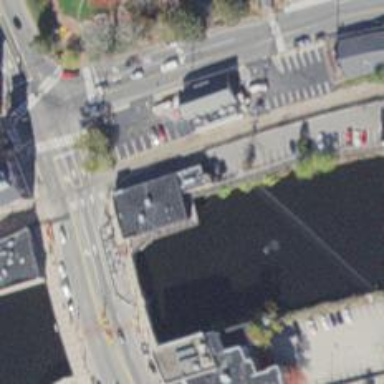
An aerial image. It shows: Footway on bridge.